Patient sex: F
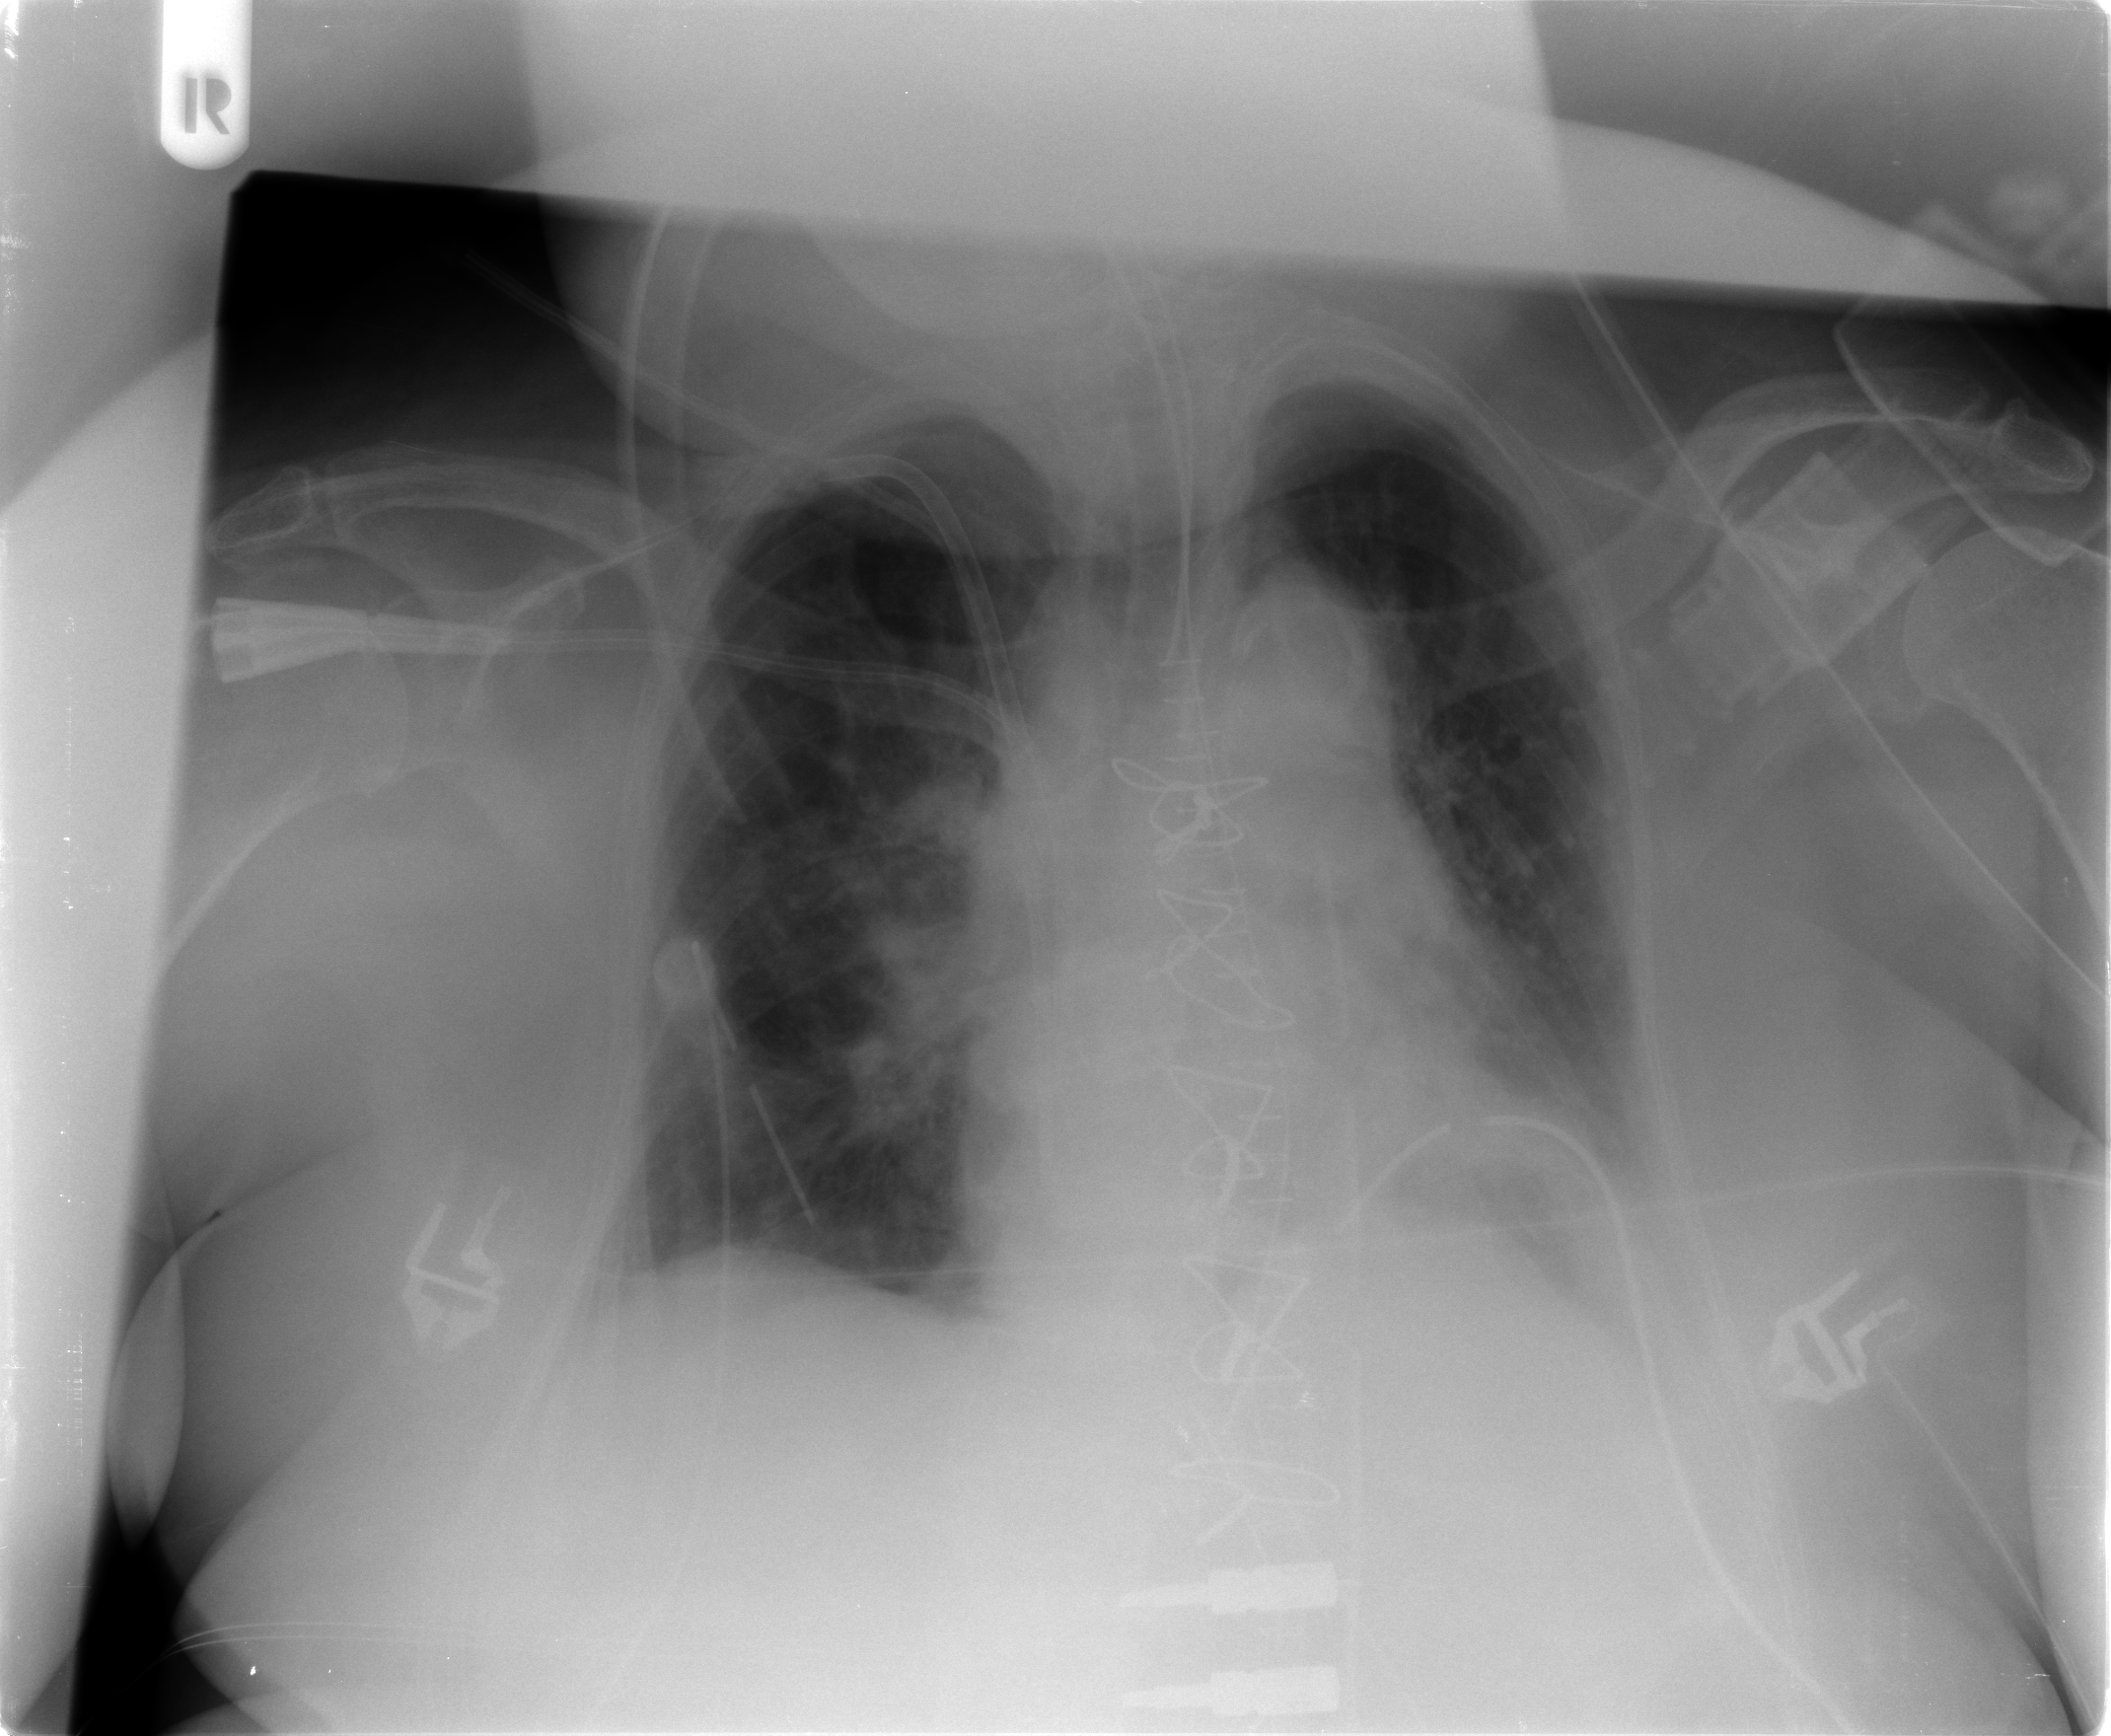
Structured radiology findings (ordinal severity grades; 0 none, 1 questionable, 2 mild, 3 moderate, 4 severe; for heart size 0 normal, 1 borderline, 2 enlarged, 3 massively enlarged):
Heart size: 2
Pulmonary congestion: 2
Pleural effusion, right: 1
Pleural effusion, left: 2
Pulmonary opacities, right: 1
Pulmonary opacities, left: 2
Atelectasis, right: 1
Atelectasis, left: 2